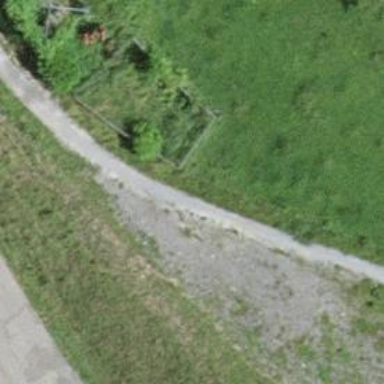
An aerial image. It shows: Unpaved footway.